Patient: sex F, age 54
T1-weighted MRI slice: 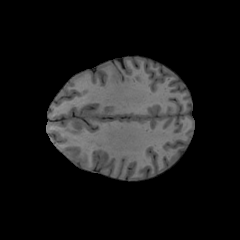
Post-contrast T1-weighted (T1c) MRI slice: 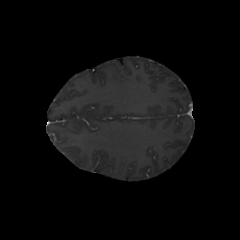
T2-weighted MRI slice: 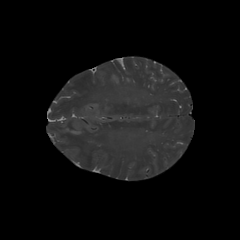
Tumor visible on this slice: yes
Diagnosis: Glioblastoma, IDH-wildtype
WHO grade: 4